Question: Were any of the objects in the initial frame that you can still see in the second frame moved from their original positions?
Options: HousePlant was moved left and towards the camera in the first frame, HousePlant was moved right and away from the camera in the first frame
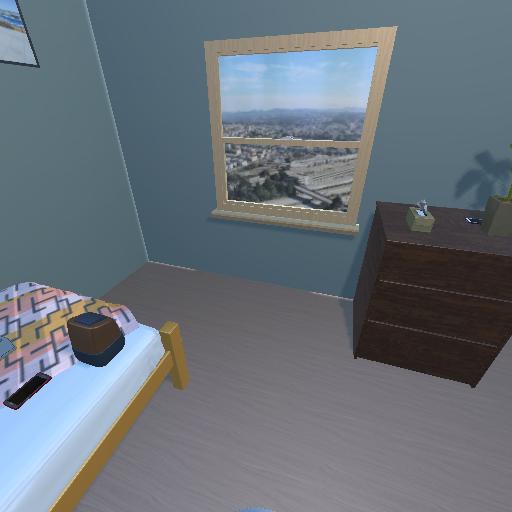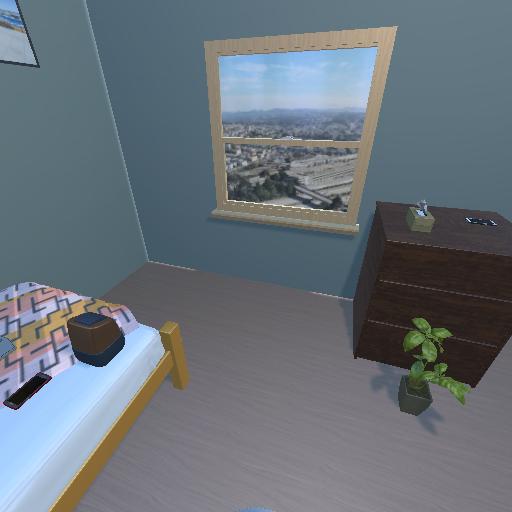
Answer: HousePlant was moved left and towards the camera in the first frame